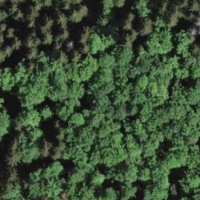
EUNIS habitat code: 41
Species observed at this site:
Mercurialis perennis